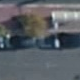
Vehicle type: Car